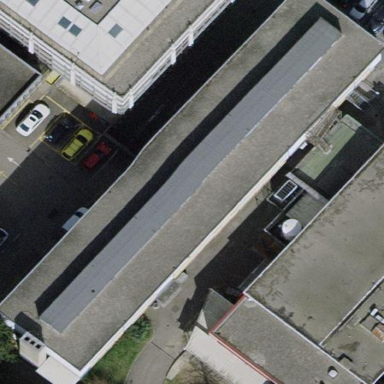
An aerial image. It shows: University building.